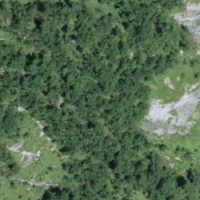
EUNIS habitat code: 32
Species observed at this site:
Stellaria nemorum